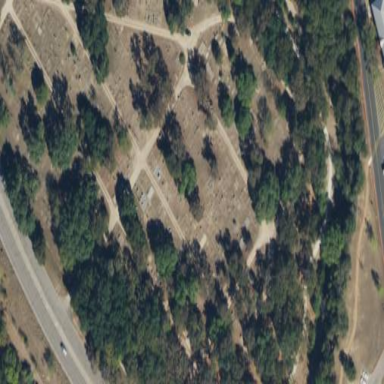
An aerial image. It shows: Cemetery.